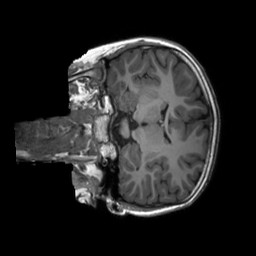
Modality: T1w
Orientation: coronal
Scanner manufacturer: siemens
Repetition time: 2.3 s
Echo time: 0.00229 s